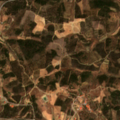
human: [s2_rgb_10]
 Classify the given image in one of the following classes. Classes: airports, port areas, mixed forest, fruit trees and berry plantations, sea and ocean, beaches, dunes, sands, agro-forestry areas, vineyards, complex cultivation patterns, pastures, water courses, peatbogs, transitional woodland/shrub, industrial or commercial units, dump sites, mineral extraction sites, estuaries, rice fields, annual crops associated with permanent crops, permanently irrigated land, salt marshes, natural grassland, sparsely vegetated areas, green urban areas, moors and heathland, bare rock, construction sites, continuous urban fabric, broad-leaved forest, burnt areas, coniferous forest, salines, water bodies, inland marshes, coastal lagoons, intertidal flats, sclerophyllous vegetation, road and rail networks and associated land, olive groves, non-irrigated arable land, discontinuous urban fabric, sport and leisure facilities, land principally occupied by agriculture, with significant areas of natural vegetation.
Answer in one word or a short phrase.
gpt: complex cultivation patterns, land principally occupied by agriculture, with significant areas of natural vegetation, transitional woodland/shrub